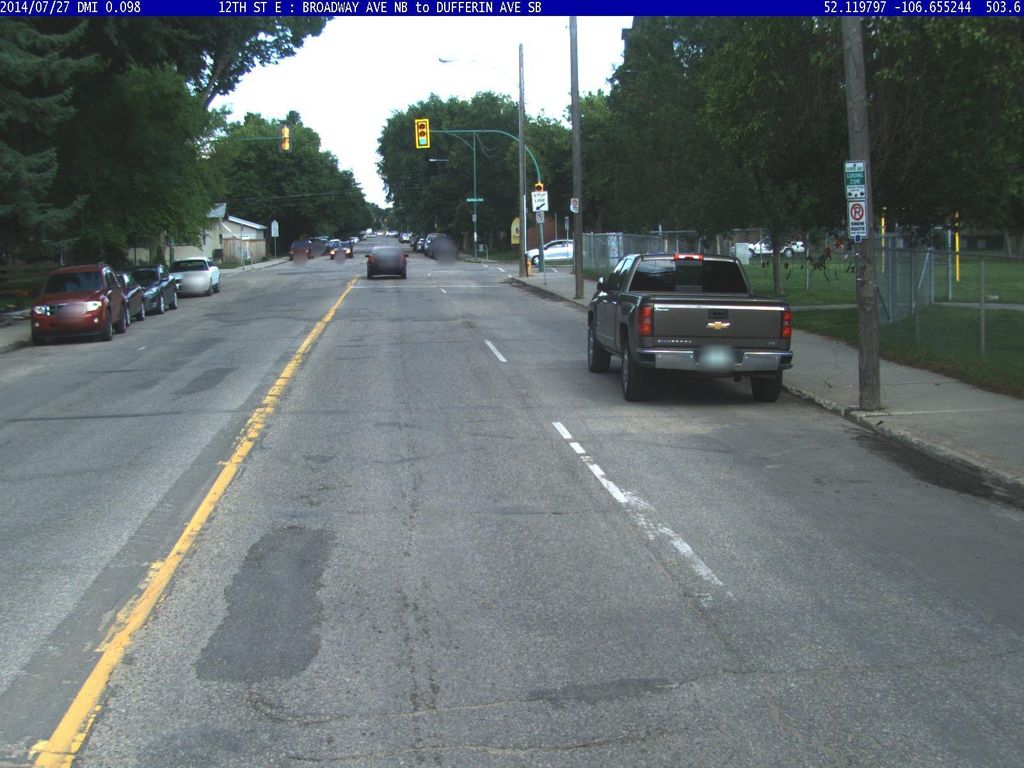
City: saskatoon